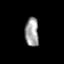
Tissue: prostate
Cell type: Fibroblasts
Senescence score: 0.7047
Nuclear area (px): 386
Mean DAPI intensity: 159.378